Question: '''
<div id="entry-content">
<div id="my-300px-ad">AD CODE HERE</div>
<p><img src="file.jpg" alt="file" /></p>
<p>SOME TEXT</p>
<p>SOME MORE TEXT</p>
</div>
'''
Now, consider that the 'div#my-300px-ad' is floating right. Would it be possible for me to have the image in the next paragraph show up before the ad so that the TEXT in its following paragraphs can wrap around the ad?

The thing is, due to various reasons (including Google) I want to avoid placing an ad in BETWEEN the post's content.
I am sure that something like this would be possible with some JavaScript code. But I am looking for a CSS-based solution only. (Cross-browser compatibility, >= IE8)
Please note that ONLY the CSS of 'div#my-300px-ad' can be changed. Nothing else should be touched as this is not a static HTML page, besides they are articles.
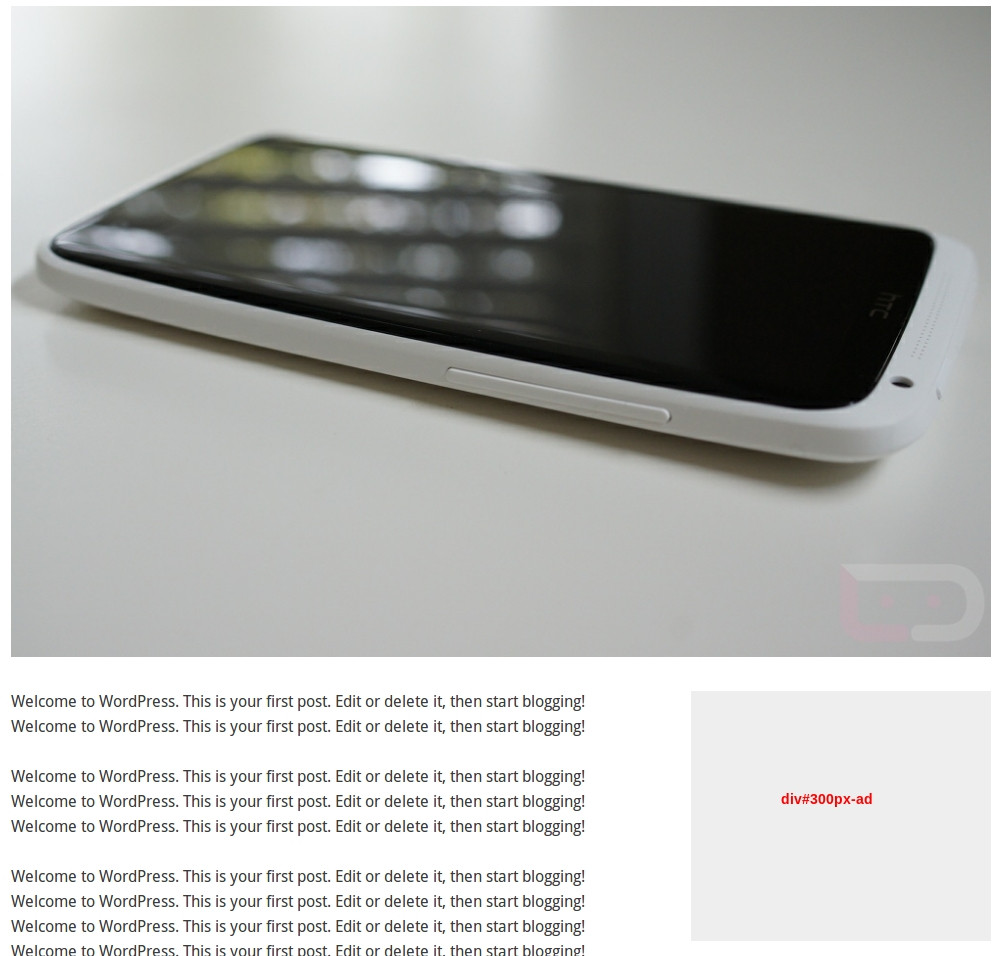
Answer: This is not possible, as stated in these two questions:
<URL>
<URL>
Without knowing the height of the element you want to skip, using javascript, or changing the html you cannot reorder elements with css in the way you describe.
However, as it appears you are making a WordPress theme, it shouldn't be too difficult to place the ad inside the post and after the image. If you do so, placing the ad inside an <URL> element should tip off Google that it is not part of the main post.
> <URL>
In HTML4, every section is part of the document outline. But documents
are often not that linear. A document can have special sections
containing information that is not part of, though it is related to,
the main flow, like an advertisement block or an explanation box.
HTML5 introduces the '<aside>' element allowing such sections to not be
part of the main outline.